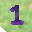
Label: 1